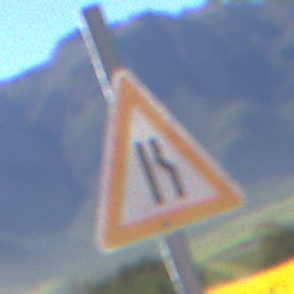
Verkehrszeichen: EinseitigVerengteFahrbahnRechts
Umgebung: Outdoor, RoadRail
Tageszeit: MorningAfternoon
Wetter: Clear
Licht: Natural
Jahreszeit: NotSpecified
Kontrast: HighContrast